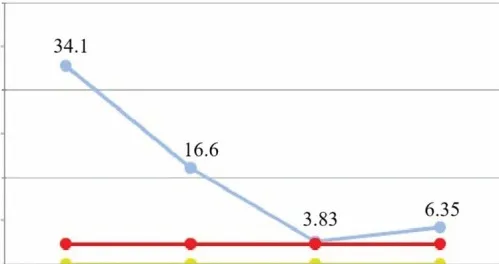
Tumor parameters. CEA consent (B). Red line, upper limits of normal; yellow line, lower limits of normal; blue line, actual value.
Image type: chart (chart)